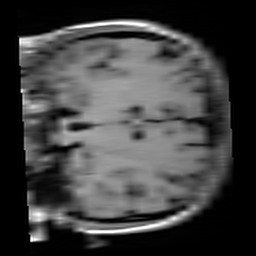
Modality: T1w
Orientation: coronal
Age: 22
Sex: female
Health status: healthy
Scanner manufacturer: siemens
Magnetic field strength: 3 T
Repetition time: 4.1 s
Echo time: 0.0085 s